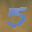
Label: 5